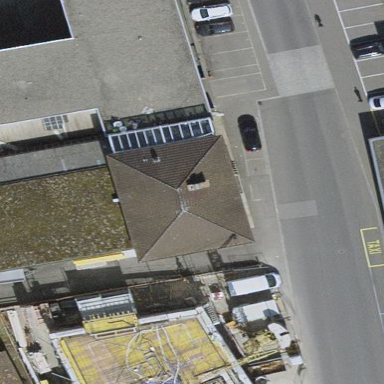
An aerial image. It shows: Building with hipped roof design.